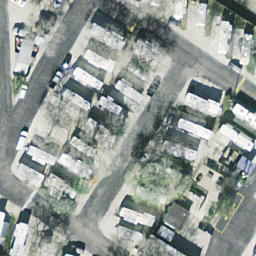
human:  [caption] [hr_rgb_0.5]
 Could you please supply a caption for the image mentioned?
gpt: Many mobile homes arranged neatly in the mobile home park and some roads go through this area .

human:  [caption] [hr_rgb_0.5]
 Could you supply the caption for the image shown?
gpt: Lots of mobile homes with plants surrounded in the mobile home park .

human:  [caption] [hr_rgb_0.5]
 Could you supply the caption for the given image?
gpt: Many mobile homes are closed to each other in the mobile home park .

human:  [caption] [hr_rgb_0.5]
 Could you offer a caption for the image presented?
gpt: Many mobile homes arranged neatly in the mobile home park .

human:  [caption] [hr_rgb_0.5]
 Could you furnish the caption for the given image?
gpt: Lots of mobile homes arranged neatly and some roads go through this area .